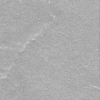
Label: not_dusty